Field crop: maize
Growth stage: 2
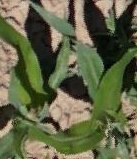
Species: maize